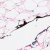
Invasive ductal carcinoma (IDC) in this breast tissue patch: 0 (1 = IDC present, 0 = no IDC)